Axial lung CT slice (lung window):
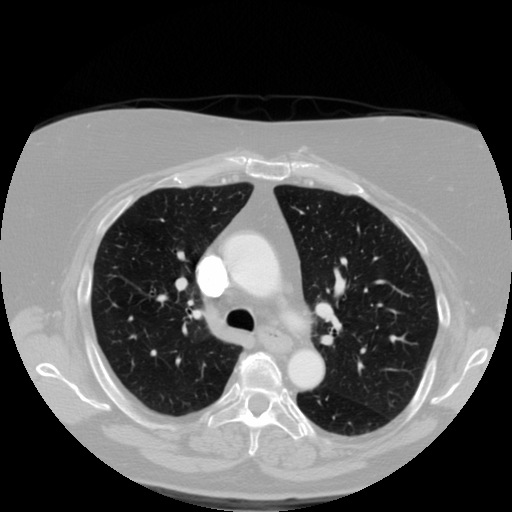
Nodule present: no